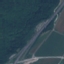
Land use / land cover class: Highway